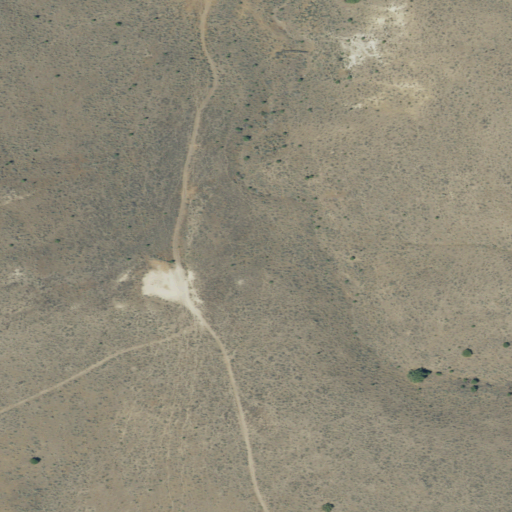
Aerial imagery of plain(s) in Oregon named Krueger Field containing shrub and grassland